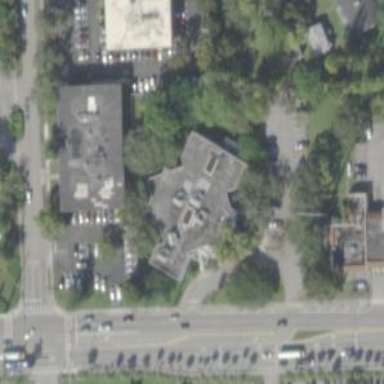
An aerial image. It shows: Building that serves as library.